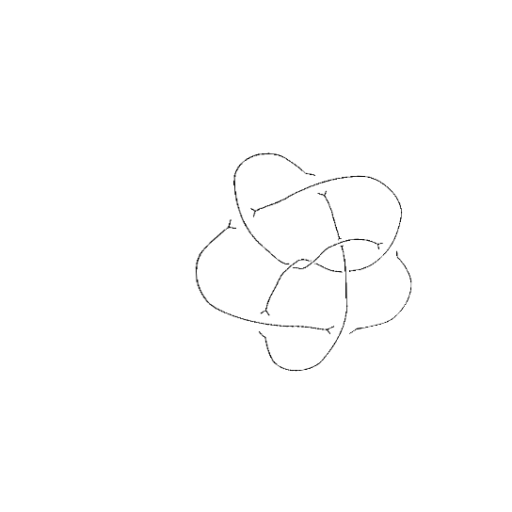
Crossing number: 9